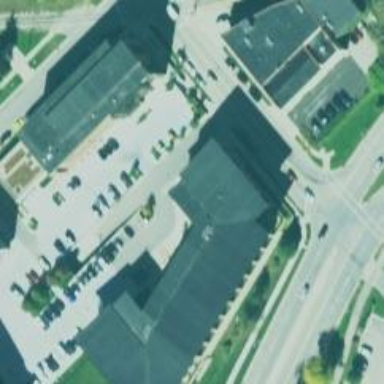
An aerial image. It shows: Building.